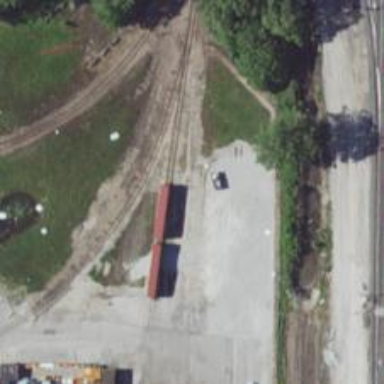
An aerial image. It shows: Abandoned railway spur.